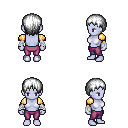
a pixel art fantasy rpg character, female body template, dark elf, purple skin, gold arm armor, magenta pants, white plain hairstyle, white cloth bandages, four views (front, back, left, right), 2x2 character sprite sheet, small pixel art, hard edges, no anti-aliasing